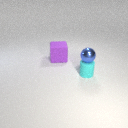
large purple rubber cube behind small cyan rubber cylinder